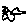
Label: bird